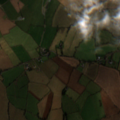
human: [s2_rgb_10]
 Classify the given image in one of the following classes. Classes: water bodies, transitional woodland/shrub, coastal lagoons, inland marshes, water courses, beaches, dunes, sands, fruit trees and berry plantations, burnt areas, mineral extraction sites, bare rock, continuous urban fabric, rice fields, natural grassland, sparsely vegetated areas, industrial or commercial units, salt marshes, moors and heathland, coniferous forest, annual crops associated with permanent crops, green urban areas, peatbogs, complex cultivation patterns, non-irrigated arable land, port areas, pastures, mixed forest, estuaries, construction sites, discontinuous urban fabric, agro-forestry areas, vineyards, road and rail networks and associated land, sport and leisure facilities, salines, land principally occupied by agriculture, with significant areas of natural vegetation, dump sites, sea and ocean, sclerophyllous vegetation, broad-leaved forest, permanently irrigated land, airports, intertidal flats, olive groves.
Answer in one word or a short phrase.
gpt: non-irrigated arable land, pastures